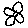
Label: flower